Interaction volume radius: 10 \u00c5
Interaction volume height: 15 \u00c5
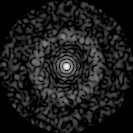
Disorder parameter: 0.8263